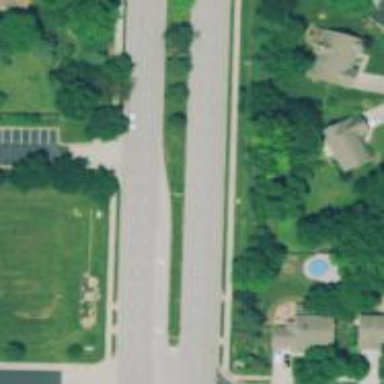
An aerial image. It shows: Road with dash markings.